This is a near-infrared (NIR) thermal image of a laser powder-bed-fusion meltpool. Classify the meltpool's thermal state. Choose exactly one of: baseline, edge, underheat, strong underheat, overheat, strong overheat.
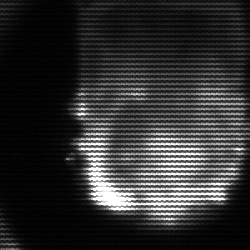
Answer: baseline